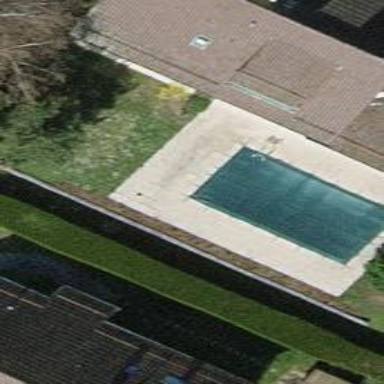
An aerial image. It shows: Swimming pool located in leisure land.